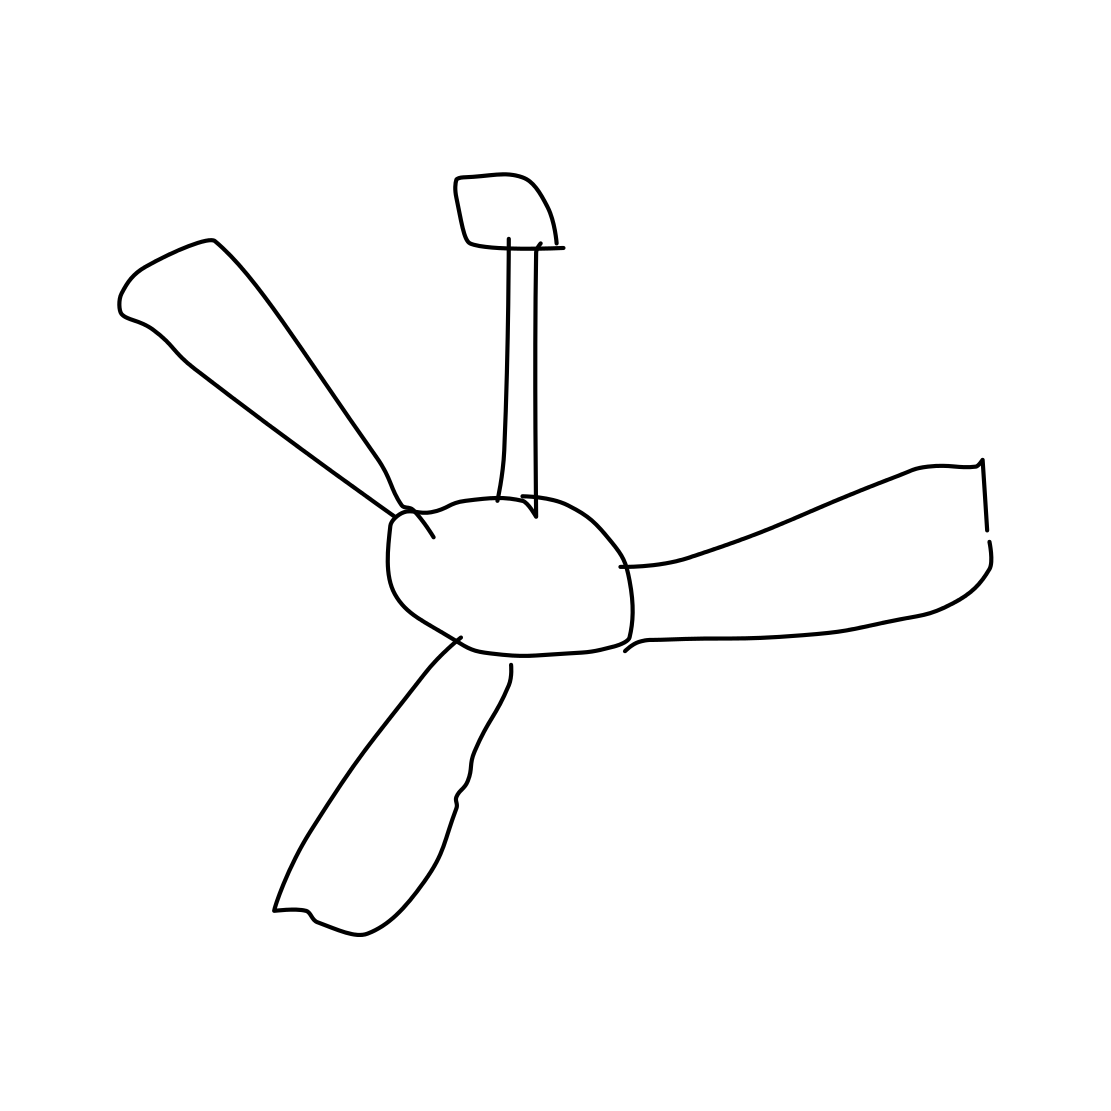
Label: fan